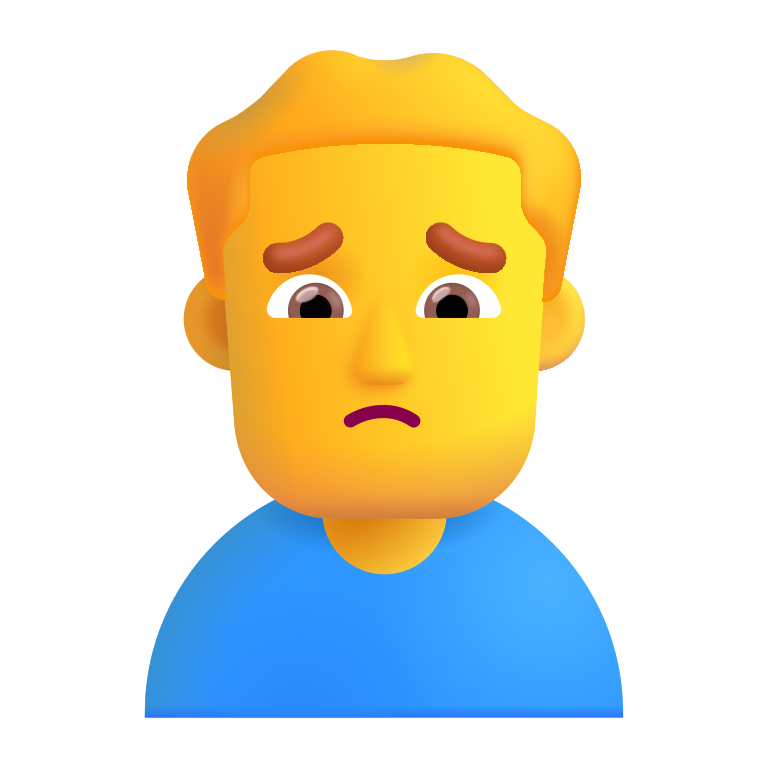
man frowning color default